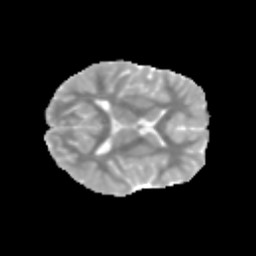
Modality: MD
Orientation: axial
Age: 9
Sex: female
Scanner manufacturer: siemens
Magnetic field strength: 3 T
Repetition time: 3.8 s
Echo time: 0.07 s